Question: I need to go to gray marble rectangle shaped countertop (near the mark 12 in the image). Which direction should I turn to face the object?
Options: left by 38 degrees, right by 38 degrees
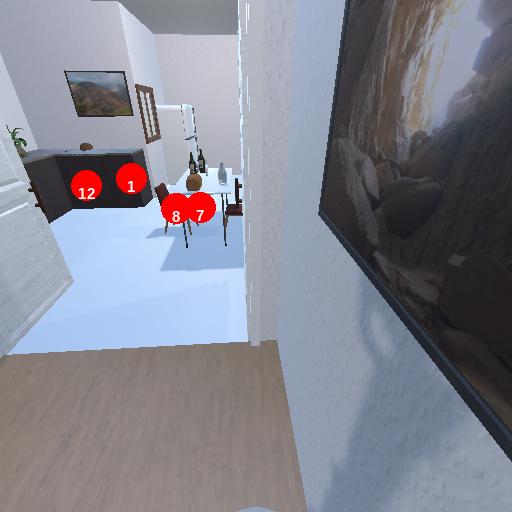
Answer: left by 38 degrees